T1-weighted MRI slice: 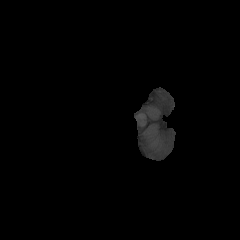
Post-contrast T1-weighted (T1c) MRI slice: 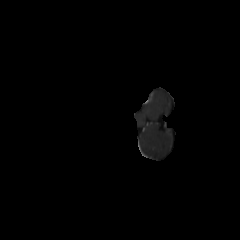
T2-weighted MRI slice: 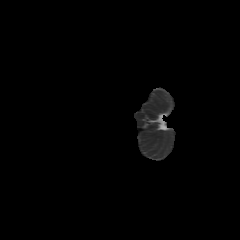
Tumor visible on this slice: no